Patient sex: M
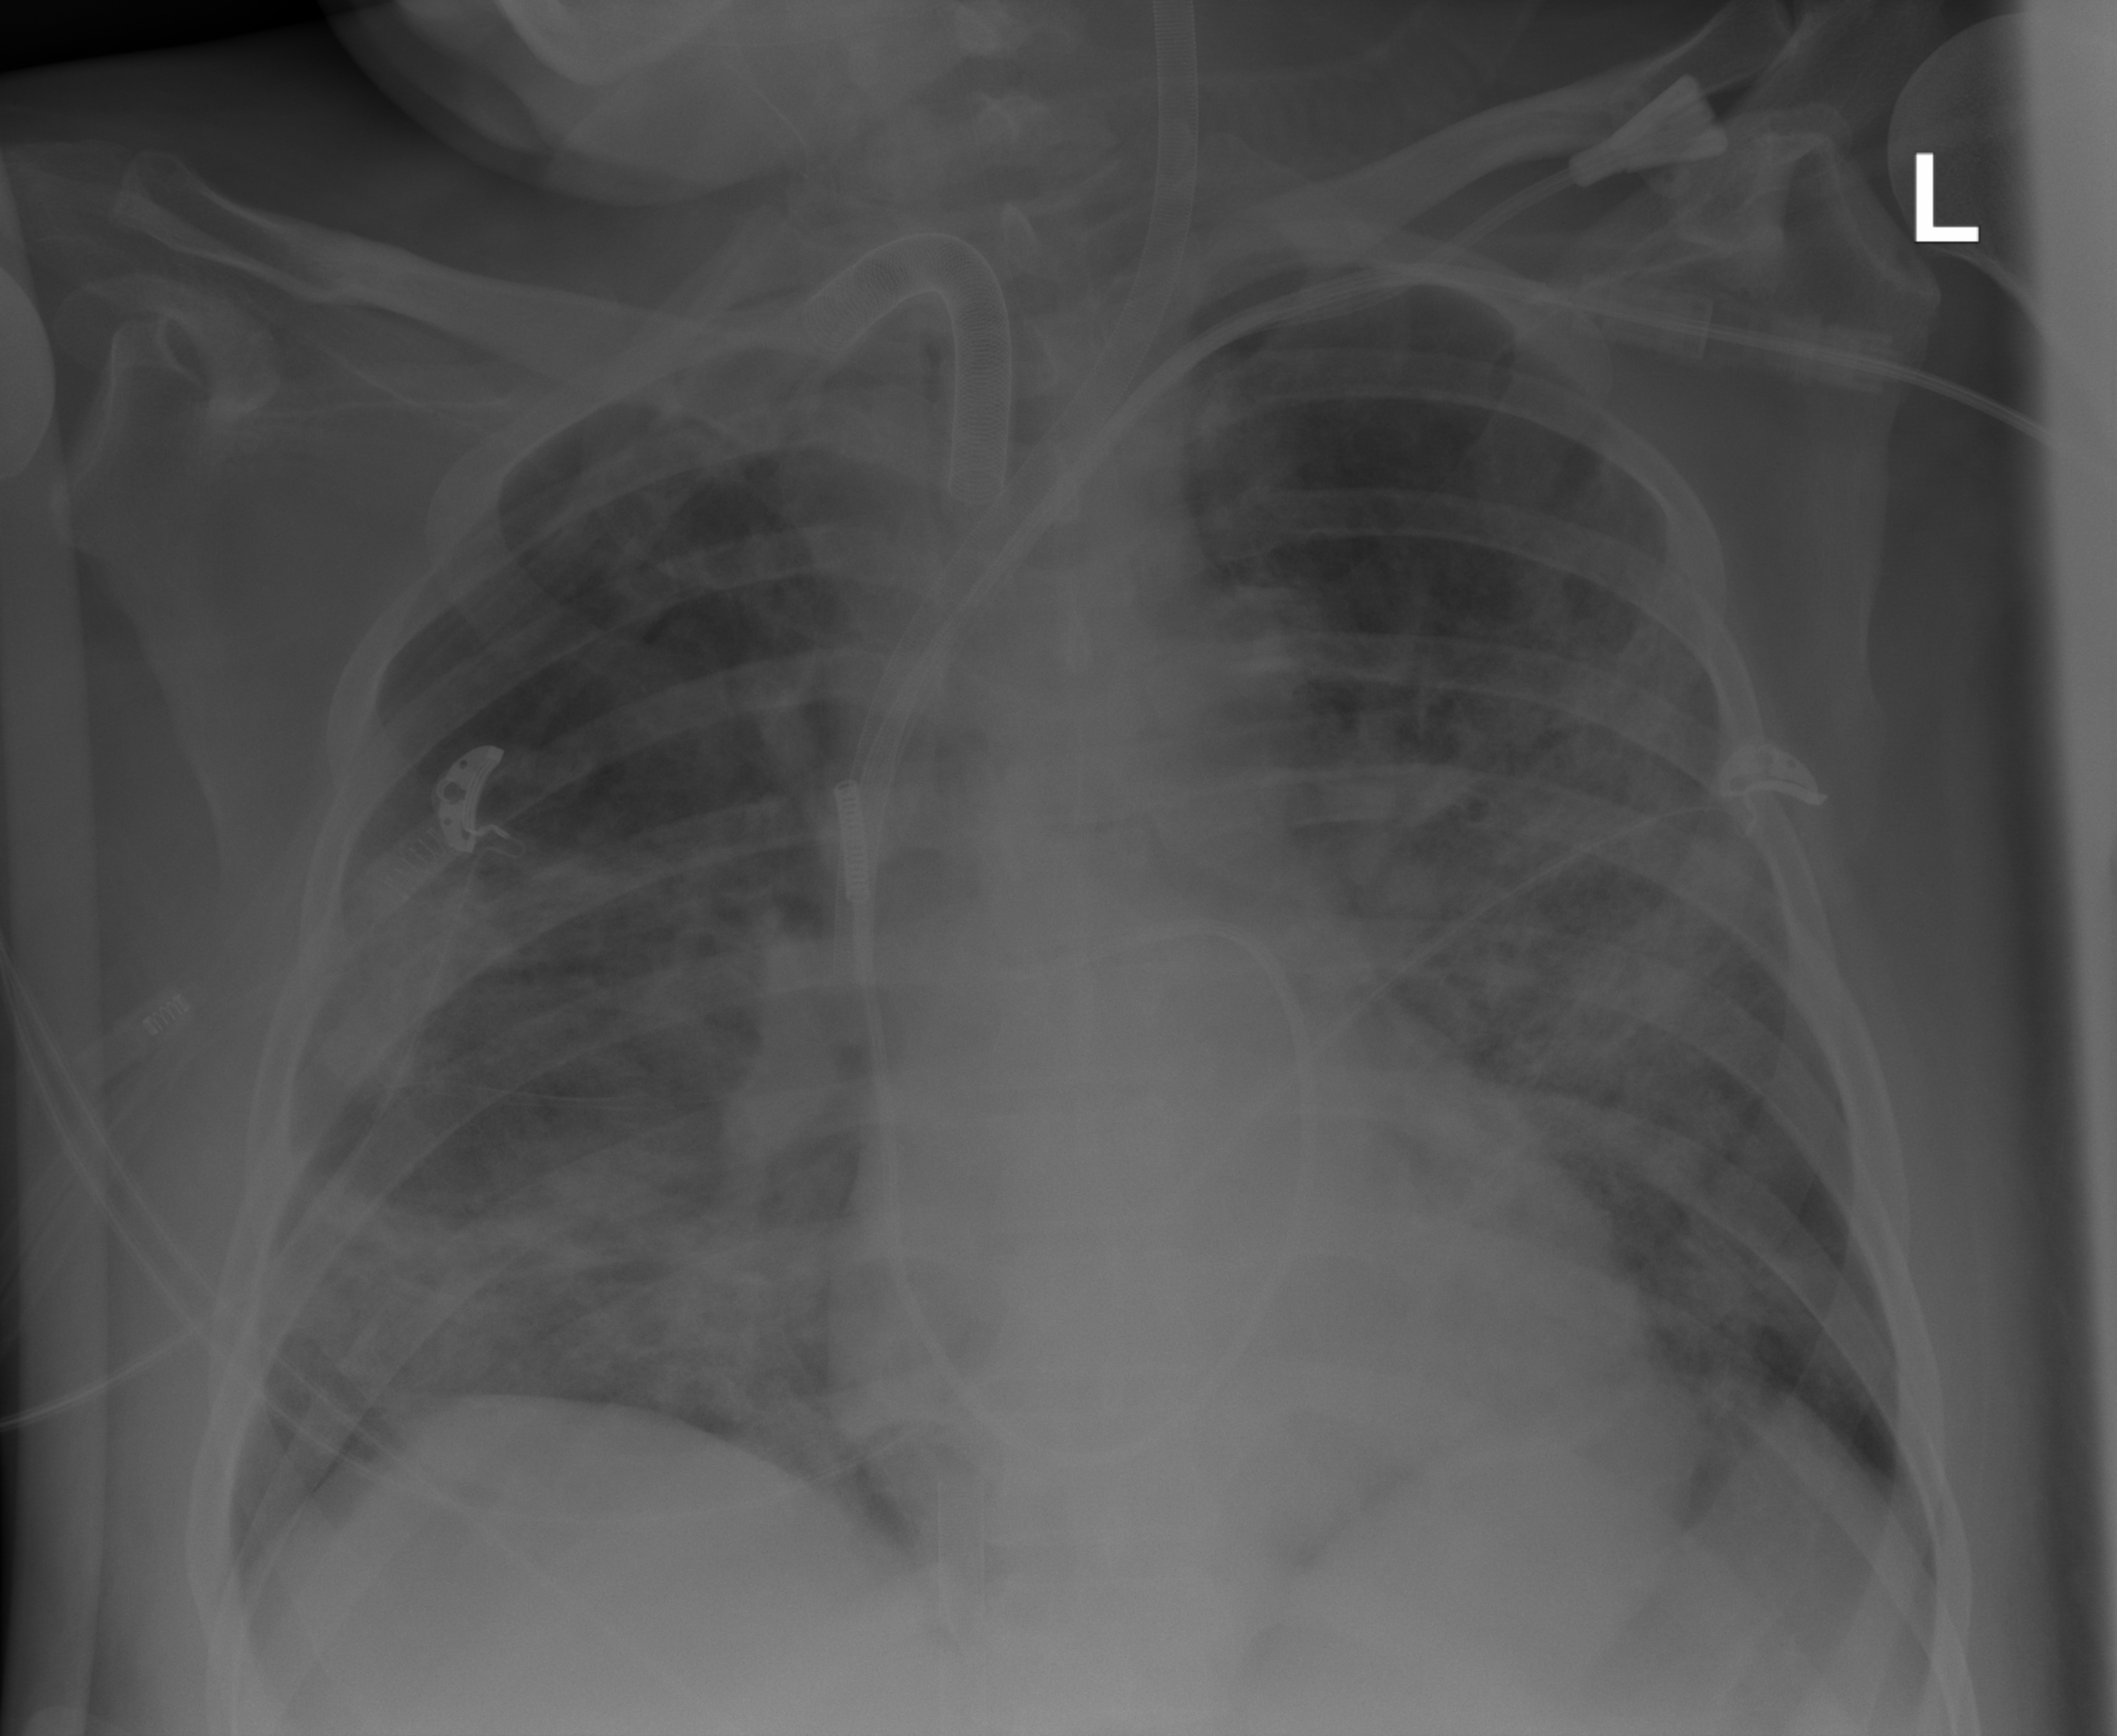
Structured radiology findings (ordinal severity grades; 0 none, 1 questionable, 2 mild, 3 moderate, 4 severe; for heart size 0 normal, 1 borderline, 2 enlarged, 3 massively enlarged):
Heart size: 2
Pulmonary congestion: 0
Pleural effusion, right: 0
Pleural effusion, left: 0
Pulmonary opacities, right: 3
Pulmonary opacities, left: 3
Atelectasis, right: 2
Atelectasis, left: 2